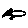
Label: bird